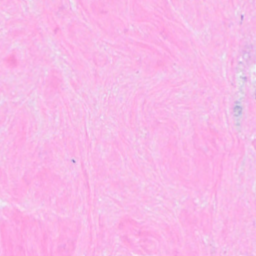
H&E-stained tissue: Breast